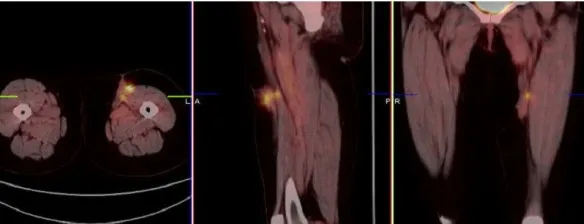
Preoperative cross sectional fused PET/CT images. Of a patient with recurrent metastatic melanoma to the left thigh. The preoperative PET/CT scan revealed three hypermetabolic foci within the left thigh.
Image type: radiology (pet)